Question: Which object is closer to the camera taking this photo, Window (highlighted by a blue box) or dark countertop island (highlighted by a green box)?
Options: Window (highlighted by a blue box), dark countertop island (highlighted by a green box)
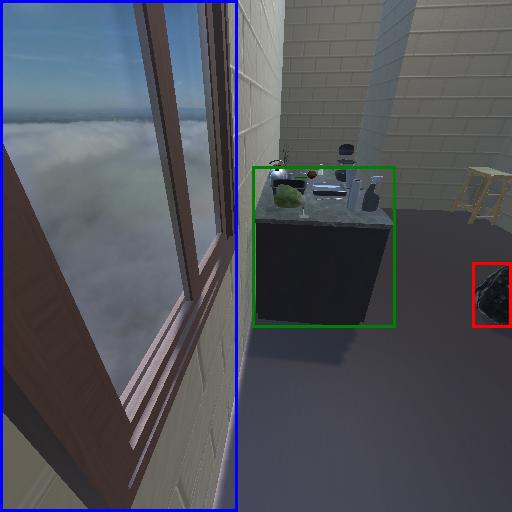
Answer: Window (highlighted by a blue box)